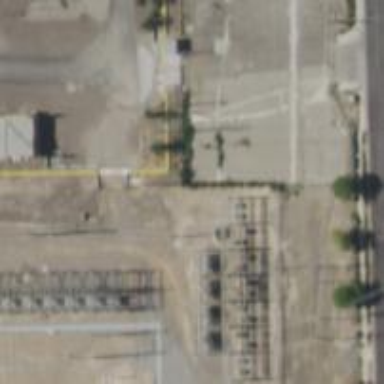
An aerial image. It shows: Power pole.